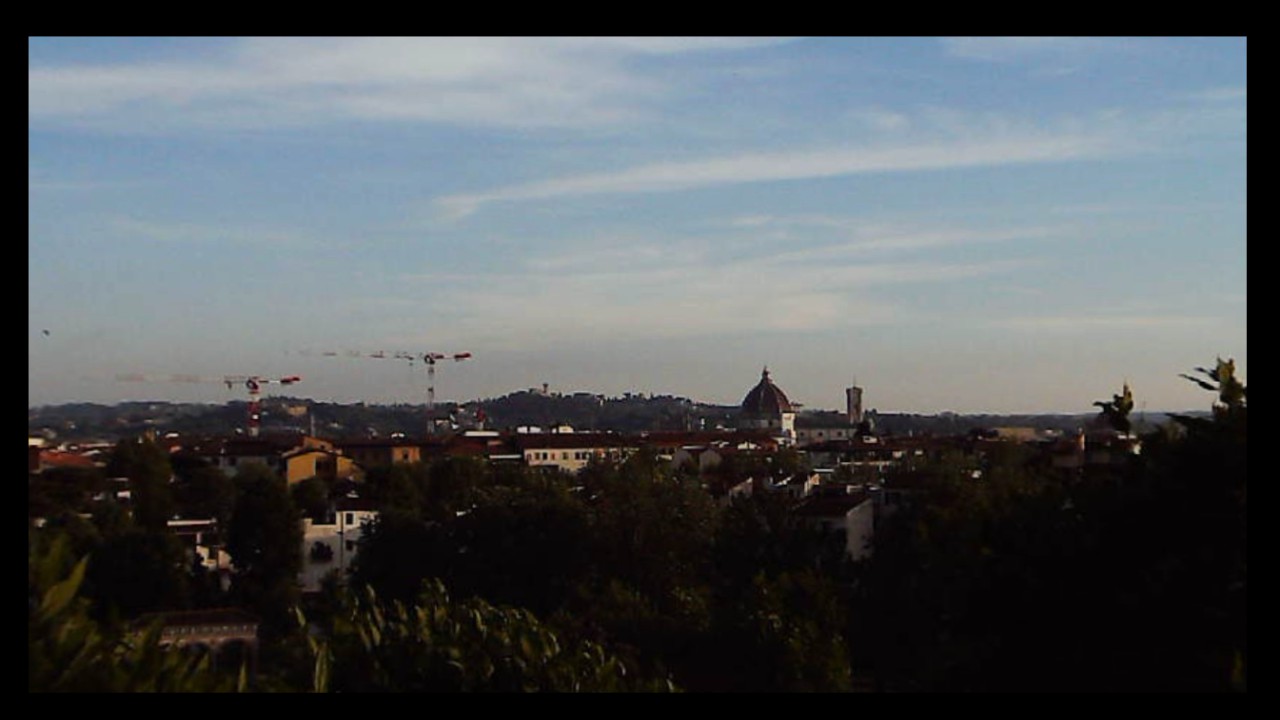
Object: Betafpv air75